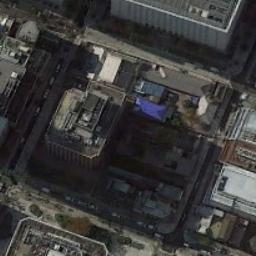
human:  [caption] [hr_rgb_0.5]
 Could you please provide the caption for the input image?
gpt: A commercial area with some buildings is surrounded by some roads .

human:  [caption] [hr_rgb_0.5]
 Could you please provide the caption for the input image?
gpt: In a business district there are many tall buildings of different shapes and several roads with many cars and many trees .

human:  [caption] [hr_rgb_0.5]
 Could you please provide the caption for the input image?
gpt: There are three trees in the picture .

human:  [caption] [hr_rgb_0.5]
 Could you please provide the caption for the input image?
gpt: The commercial area is near the road with many cars .

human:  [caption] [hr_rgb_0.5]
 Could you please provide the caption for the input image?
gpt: There are some buildings on a commercial area .